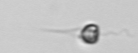
Label: Apedinella